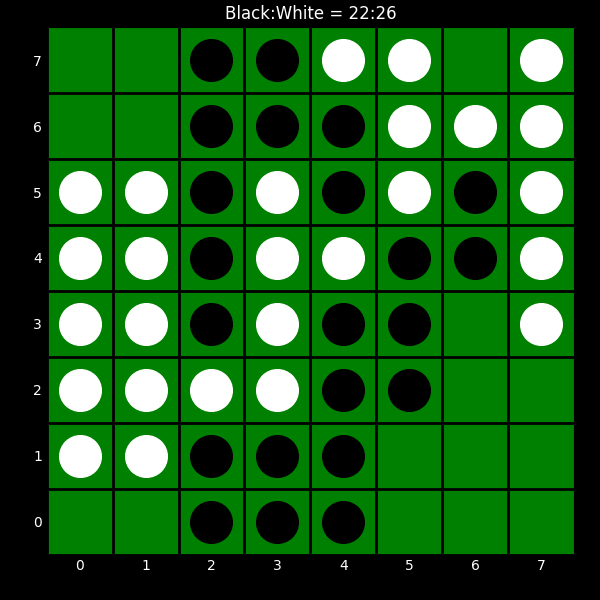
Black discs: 22
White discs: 26